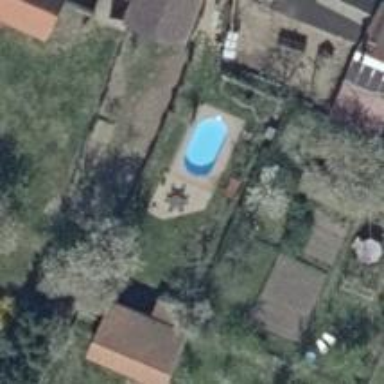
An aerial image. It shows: Swimming pool located in leisure land.